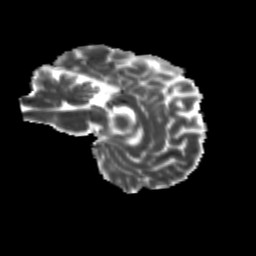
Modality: MD
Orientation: sagittal
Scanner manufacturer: siemens
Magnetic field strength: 3 T
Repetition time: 9.2 s
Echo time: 0.084 s